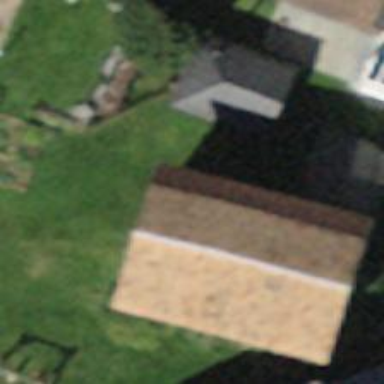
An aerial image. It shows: Shed.